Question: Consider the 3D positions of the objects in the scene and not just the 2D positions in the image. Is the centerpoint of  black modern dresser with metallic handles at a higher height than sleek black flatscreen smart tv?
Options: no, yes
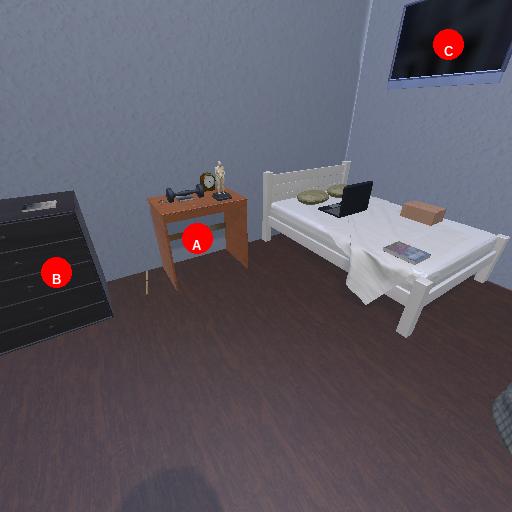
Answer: no